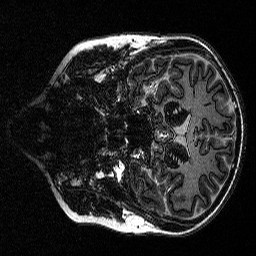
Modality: MP2RAGE
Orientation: coronal
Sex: female
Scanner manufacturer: siemens
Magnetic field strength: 3 T
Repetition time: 5 s
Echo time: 0.00292 s